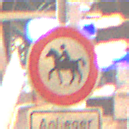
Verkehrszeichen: VerbotReiter
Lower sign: PersonengruppenFrei1
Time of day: NotSpecified
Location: Indoor (Urban)
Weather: NotSpecified
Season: NotSpecified
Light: Artificial